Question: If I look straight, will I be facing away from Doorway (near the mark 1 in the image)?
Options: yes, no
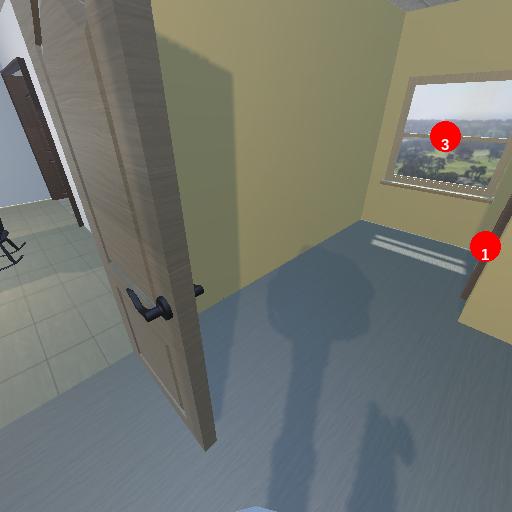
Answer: yes